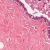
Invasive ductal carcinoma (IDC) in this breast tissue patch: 0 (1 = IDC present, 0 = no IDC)